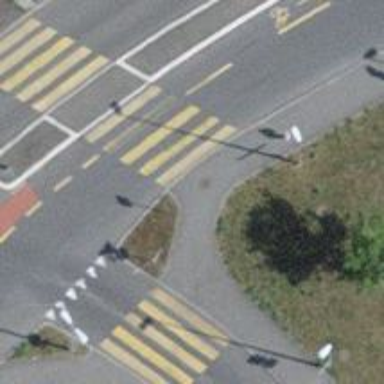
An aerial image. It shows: Kerb barrier.